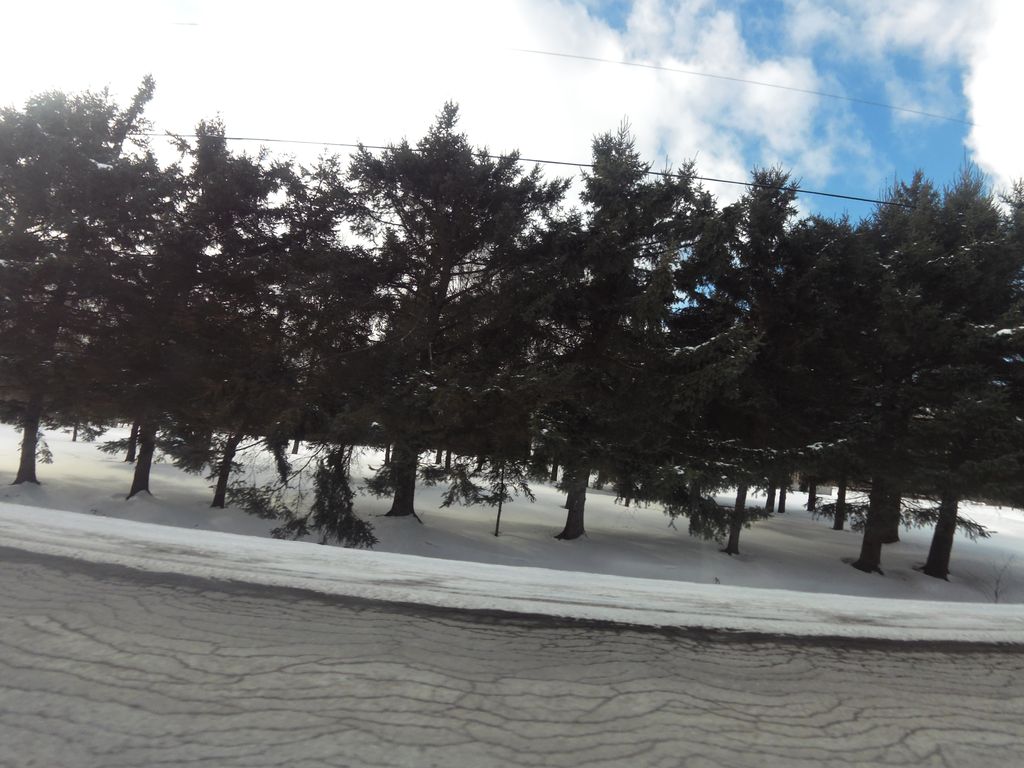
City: ottawa-gatineau